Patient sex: M
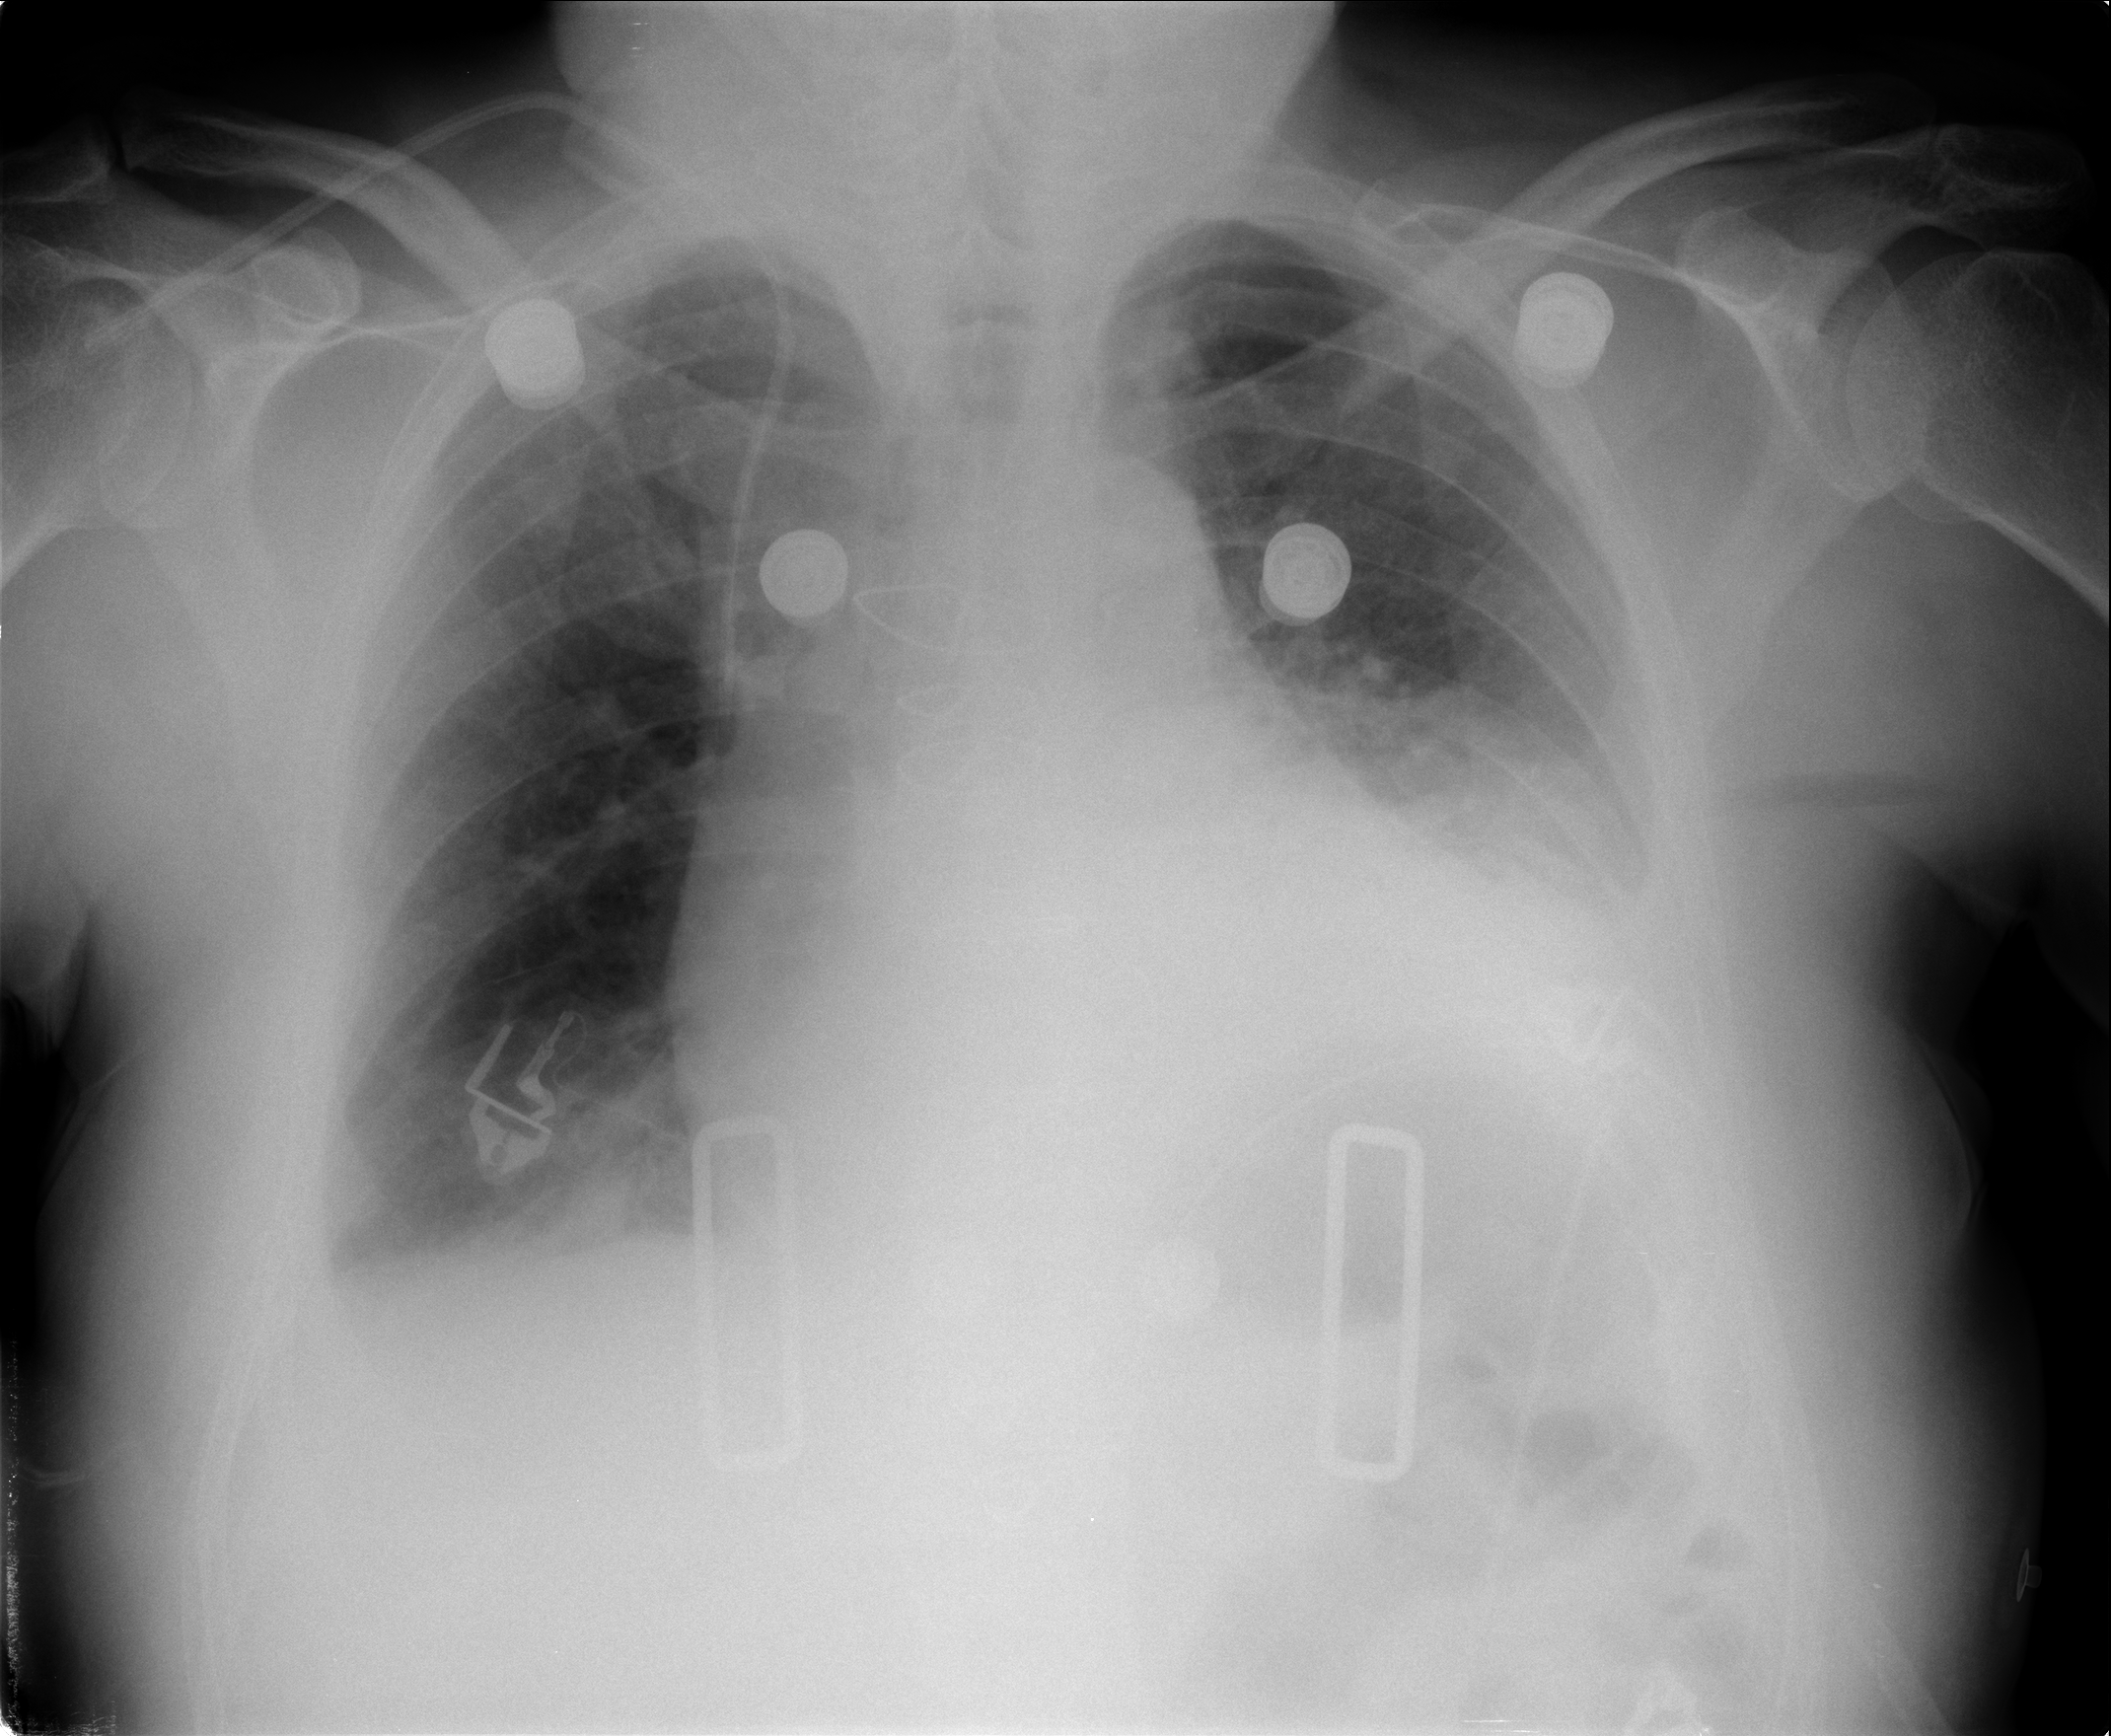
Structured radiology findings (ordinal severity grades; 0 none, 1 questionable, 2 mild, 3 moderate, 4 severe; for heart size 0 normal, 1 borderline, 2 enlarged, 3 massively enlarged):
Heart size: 2
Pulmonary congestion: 3
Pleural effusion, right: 2
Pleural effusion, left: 2
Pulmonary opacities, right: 2
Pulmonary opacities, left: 2
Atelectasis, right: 2
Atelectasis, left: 3